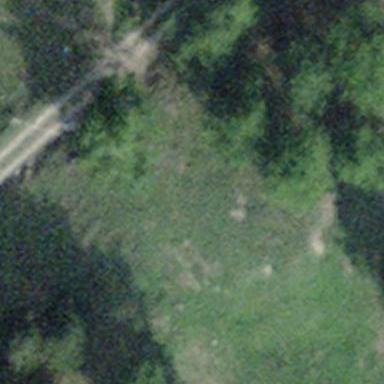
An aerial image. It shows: Forest area.